三年级 · 算术
疫情期间, 长兴某防疫站一共收到 15 箱口罩。其中有 $\frac{1}{5}$ 来自于湖州某公司的捐赠, $\frac{3}{5}$ 来自于该公司长兴分公司的捐赠。

(1) 这两个公司一共捐赠了口罩箱数的几分之几?

（2）这两个公司共捐赠了多少箱口罩? （先画一画表示出题目的意思再列式计算）

画一画: $\quad$ 算一算:
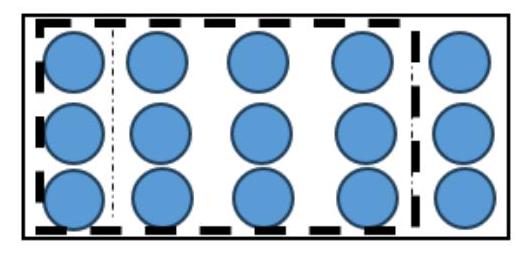
答案: (1) $\frac{4}{5}$; (2) 图见详解; 12 箱

【分析】（1）计算这两个公司一共捐赠了口罩箱数的几分之几，用加法计算。

(2) 根据题意可将 15 箱口罩平均分成 5 份, 湖州某公司捐赠了其中的 1 份, 长兴分公司捐赠了其中的 3 份, 依此画图; 用总份数除以平均分的份数, 即可计算出平均每份的箱数, 最后用平均每份的箱数乘两家公司捐赠的份数即可, 依此解答。

【详解】 (1) $\frac{1}{5}+\frac{3}{5}=\frac{4}{5}$

答: 这两个公司一共捐赠了口罩箱数的 $\frac{4}{5}$ 。

(2) 画图如下:

算一算:

$15 \div 5=3$ (箱)

$1+3=4$

$3 \times 4=12($ 箱 $)$

答: 这两个公司共捐赠了 12 箱口罩。

【点睛】解答此题的关键是要熟练掌握分数的简单计算, 以及分数的简单应用。